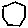
Label: hexagon